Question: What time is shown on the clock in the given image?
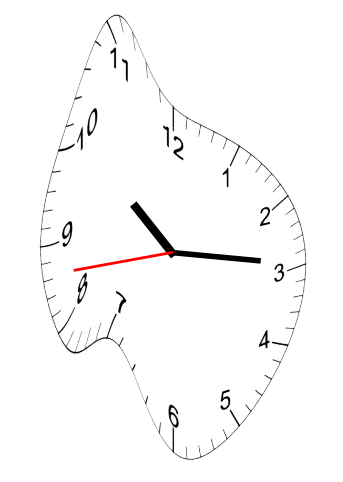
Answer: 10:14:43